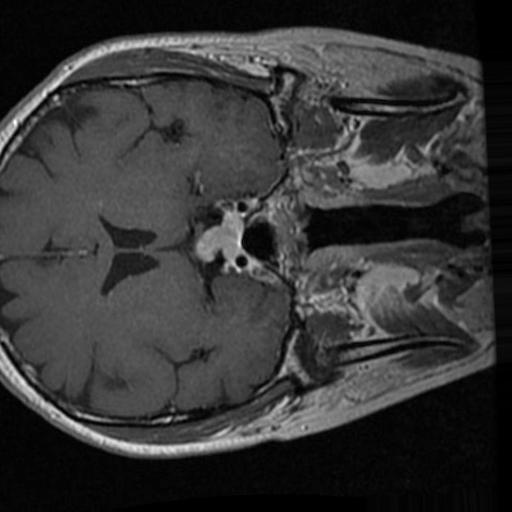
Label: brain_tumor